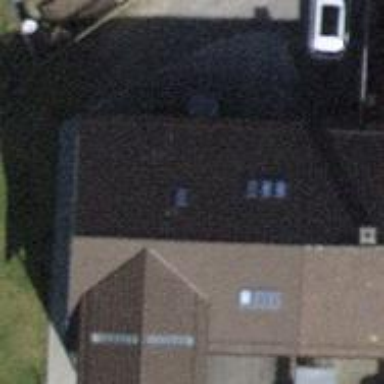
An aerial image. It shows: Semidetached house with gabled roof.